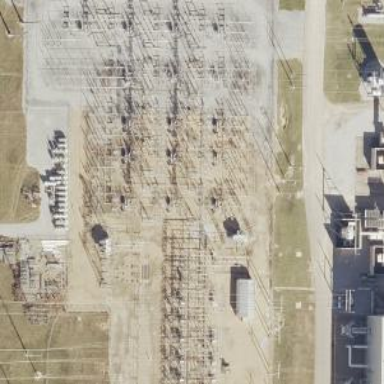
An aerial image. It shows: Switch for power supply.